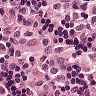
Metastatic tissue present: no